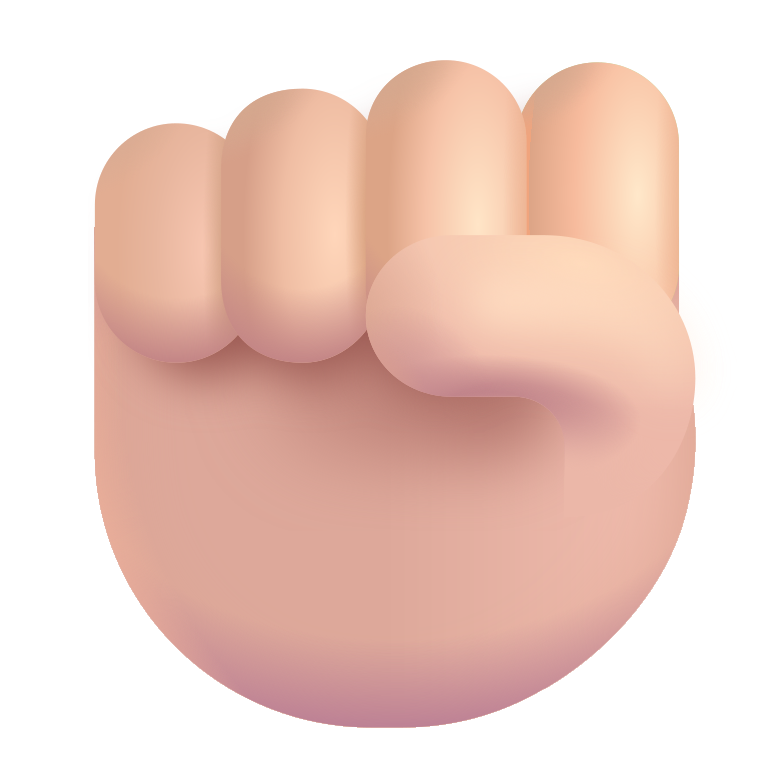
raised fist color light